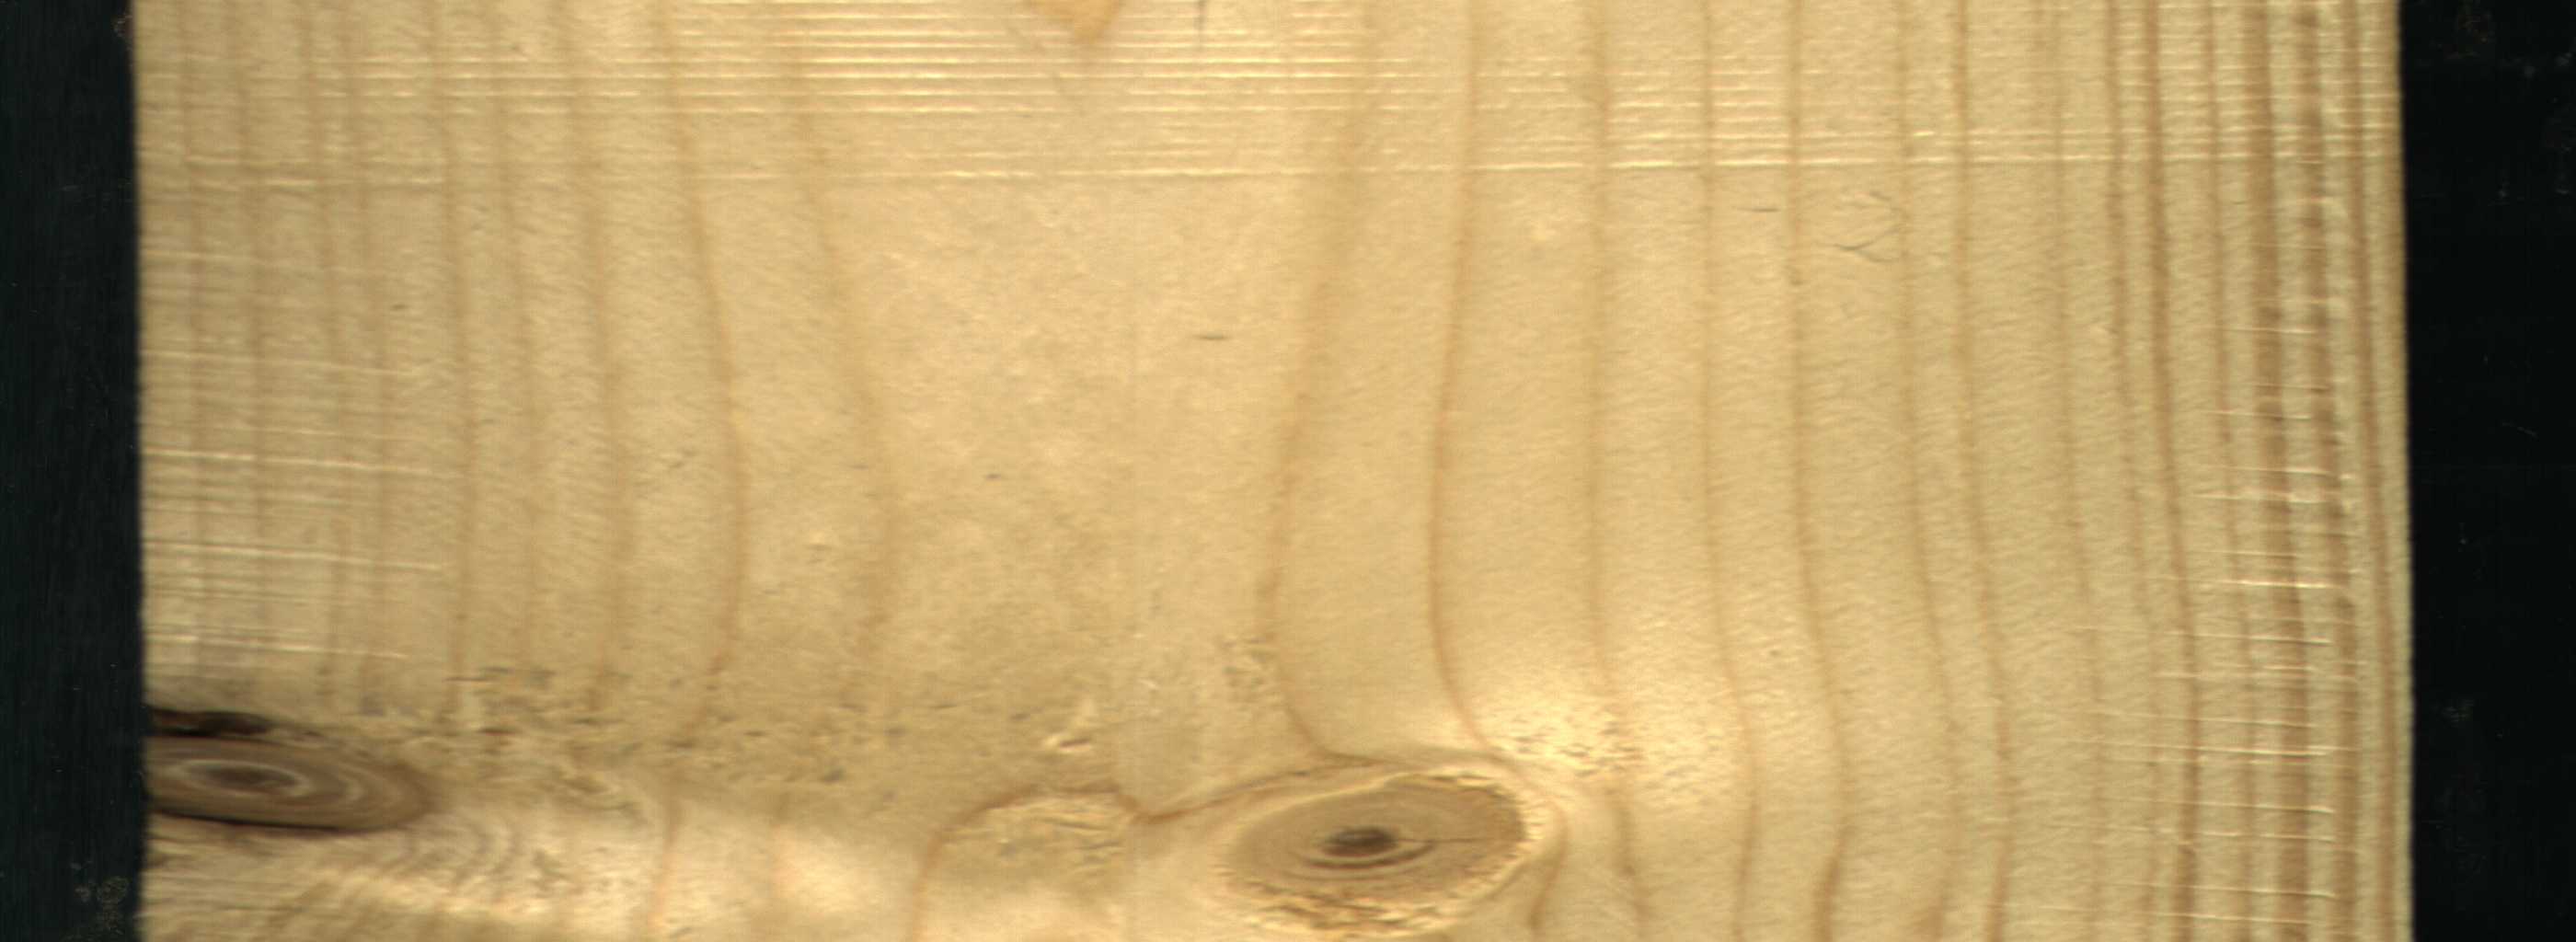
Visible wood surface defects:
Dead_Knot
Live_Knot